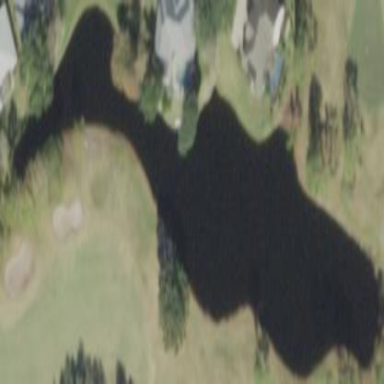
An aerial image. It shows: Water hazard on golf course. The hazard is natural water feature.